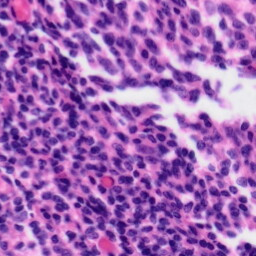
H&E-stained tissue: Tonsil